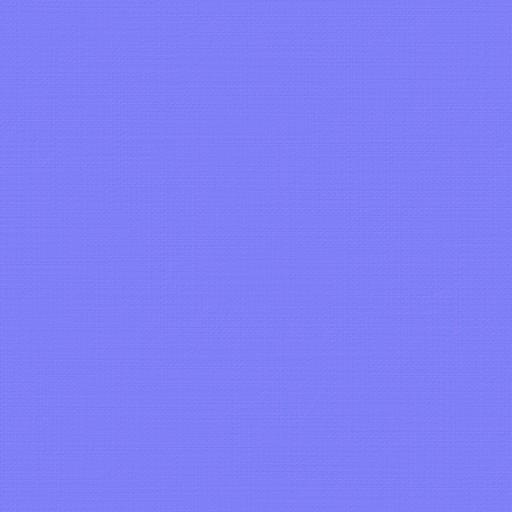
blue fabric pattern plain smooth tartan